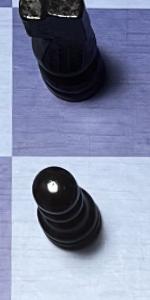
Label: Pawn_Black